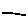
Label: line